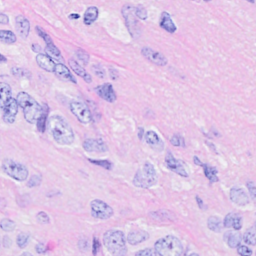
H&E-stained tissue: Breast